Question: I have two instances of VS2012 Premium (11.0.51106.01 Update 1) on different machines (both Win8, 64bit). Both have SQL Server Data Tools installed. In both I'm working on a same SQL Server Database Project.
But one instance have limited SQL syntax highlighting options (see screenshot).
My question is how can I get the full set of highlighting options?

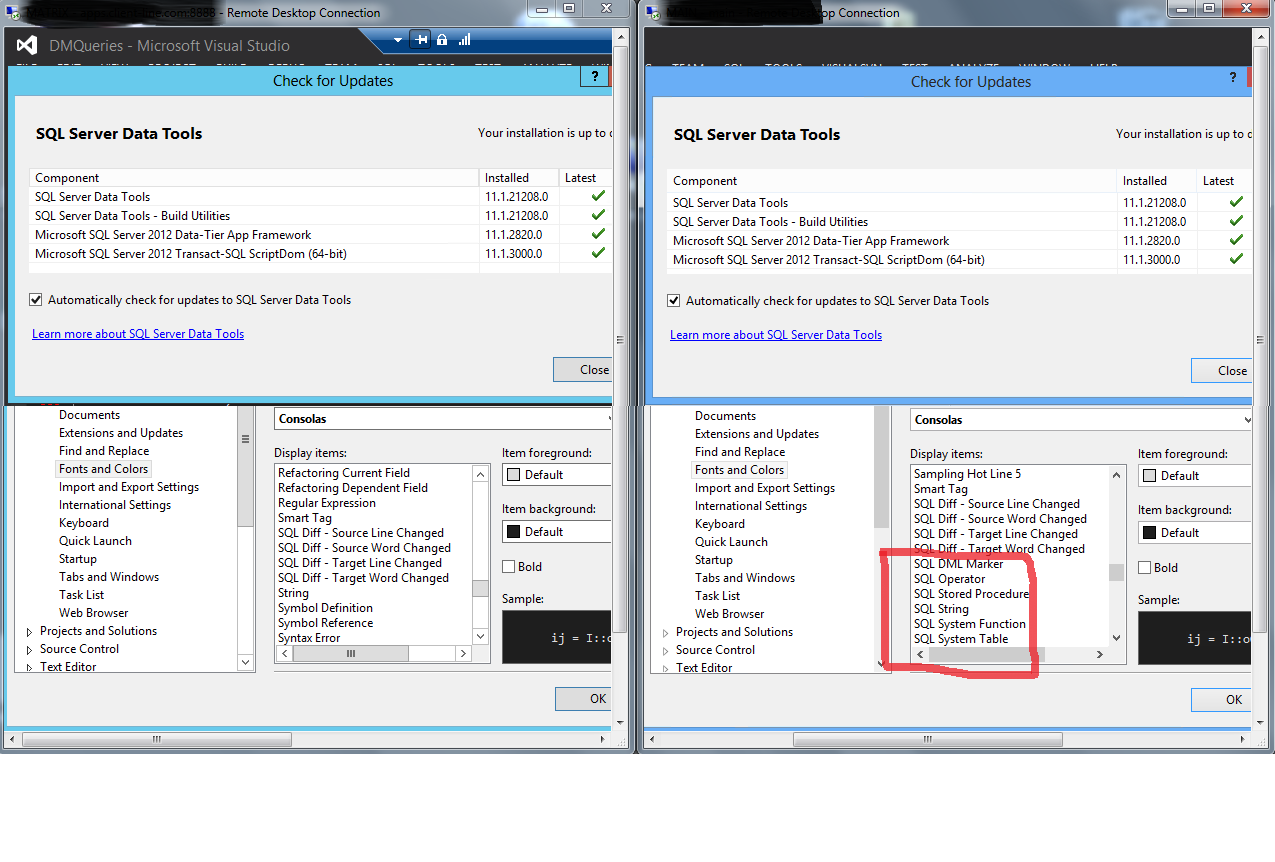
Answer: I noticed that the problem is solved some time after installing SQL Server 2012 instance on the machine with limited syntax highlighting options.